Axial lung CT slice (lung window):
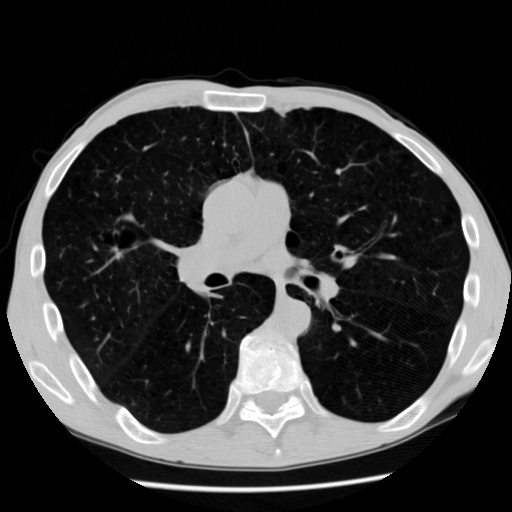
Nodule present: no